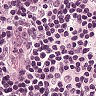
Metastatic tissue present: no